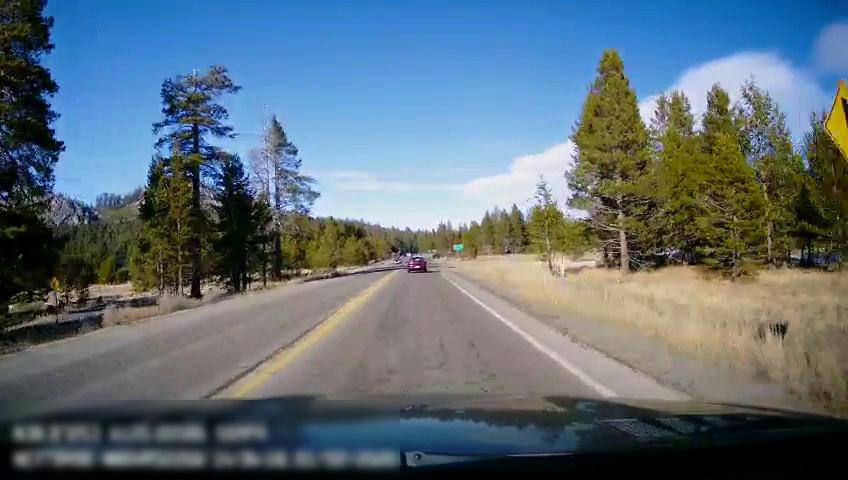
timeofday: Day
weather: Sunny
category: Drivable Space
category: Vehicles | Car
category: Lanes | Current Lane
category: Lanes | Current Lane
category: Traffic | Signs